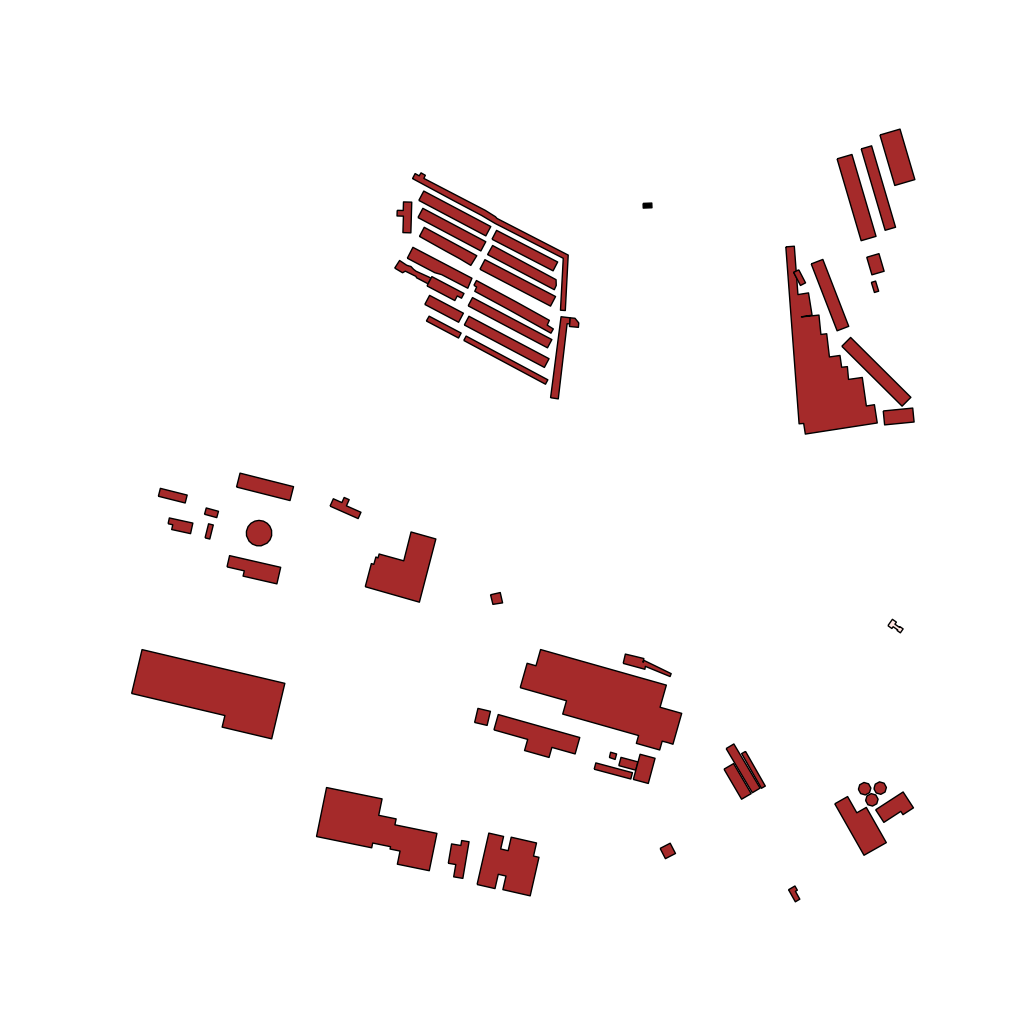
Tags: overhead vector_map, industrial, recreation, residential, transport, individual_rise, density_1, Building, Facility, Gas, 1.0 km²